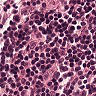
Metastatic tissue present: no